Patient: sex M, age 36
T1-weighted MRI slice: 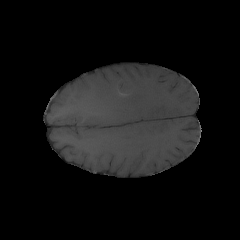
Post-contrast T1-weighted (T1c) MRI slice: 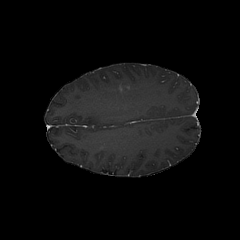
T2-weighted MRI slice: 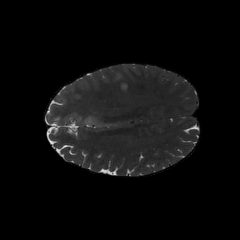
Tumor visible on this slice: yes
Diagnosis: Glioblastoma, IDH-wildtype
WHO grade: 4